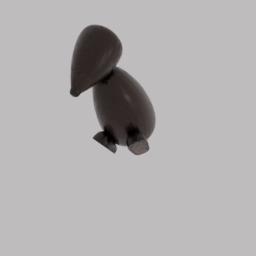
Label: decoration